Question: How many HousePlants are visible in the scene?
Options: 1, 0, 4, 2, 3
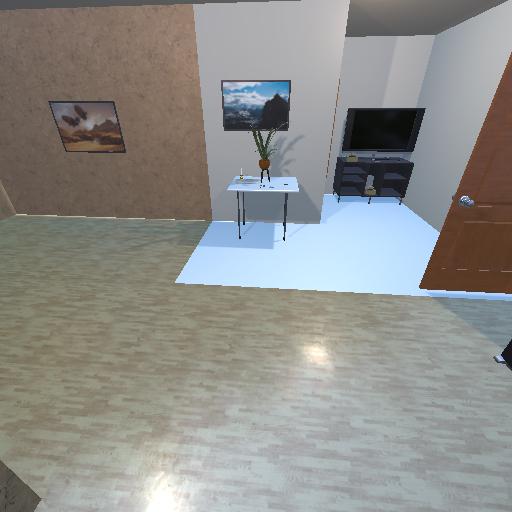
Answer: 1